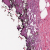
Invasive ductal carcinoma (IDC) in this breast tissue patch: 0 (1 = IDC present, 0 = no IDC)